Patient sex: M
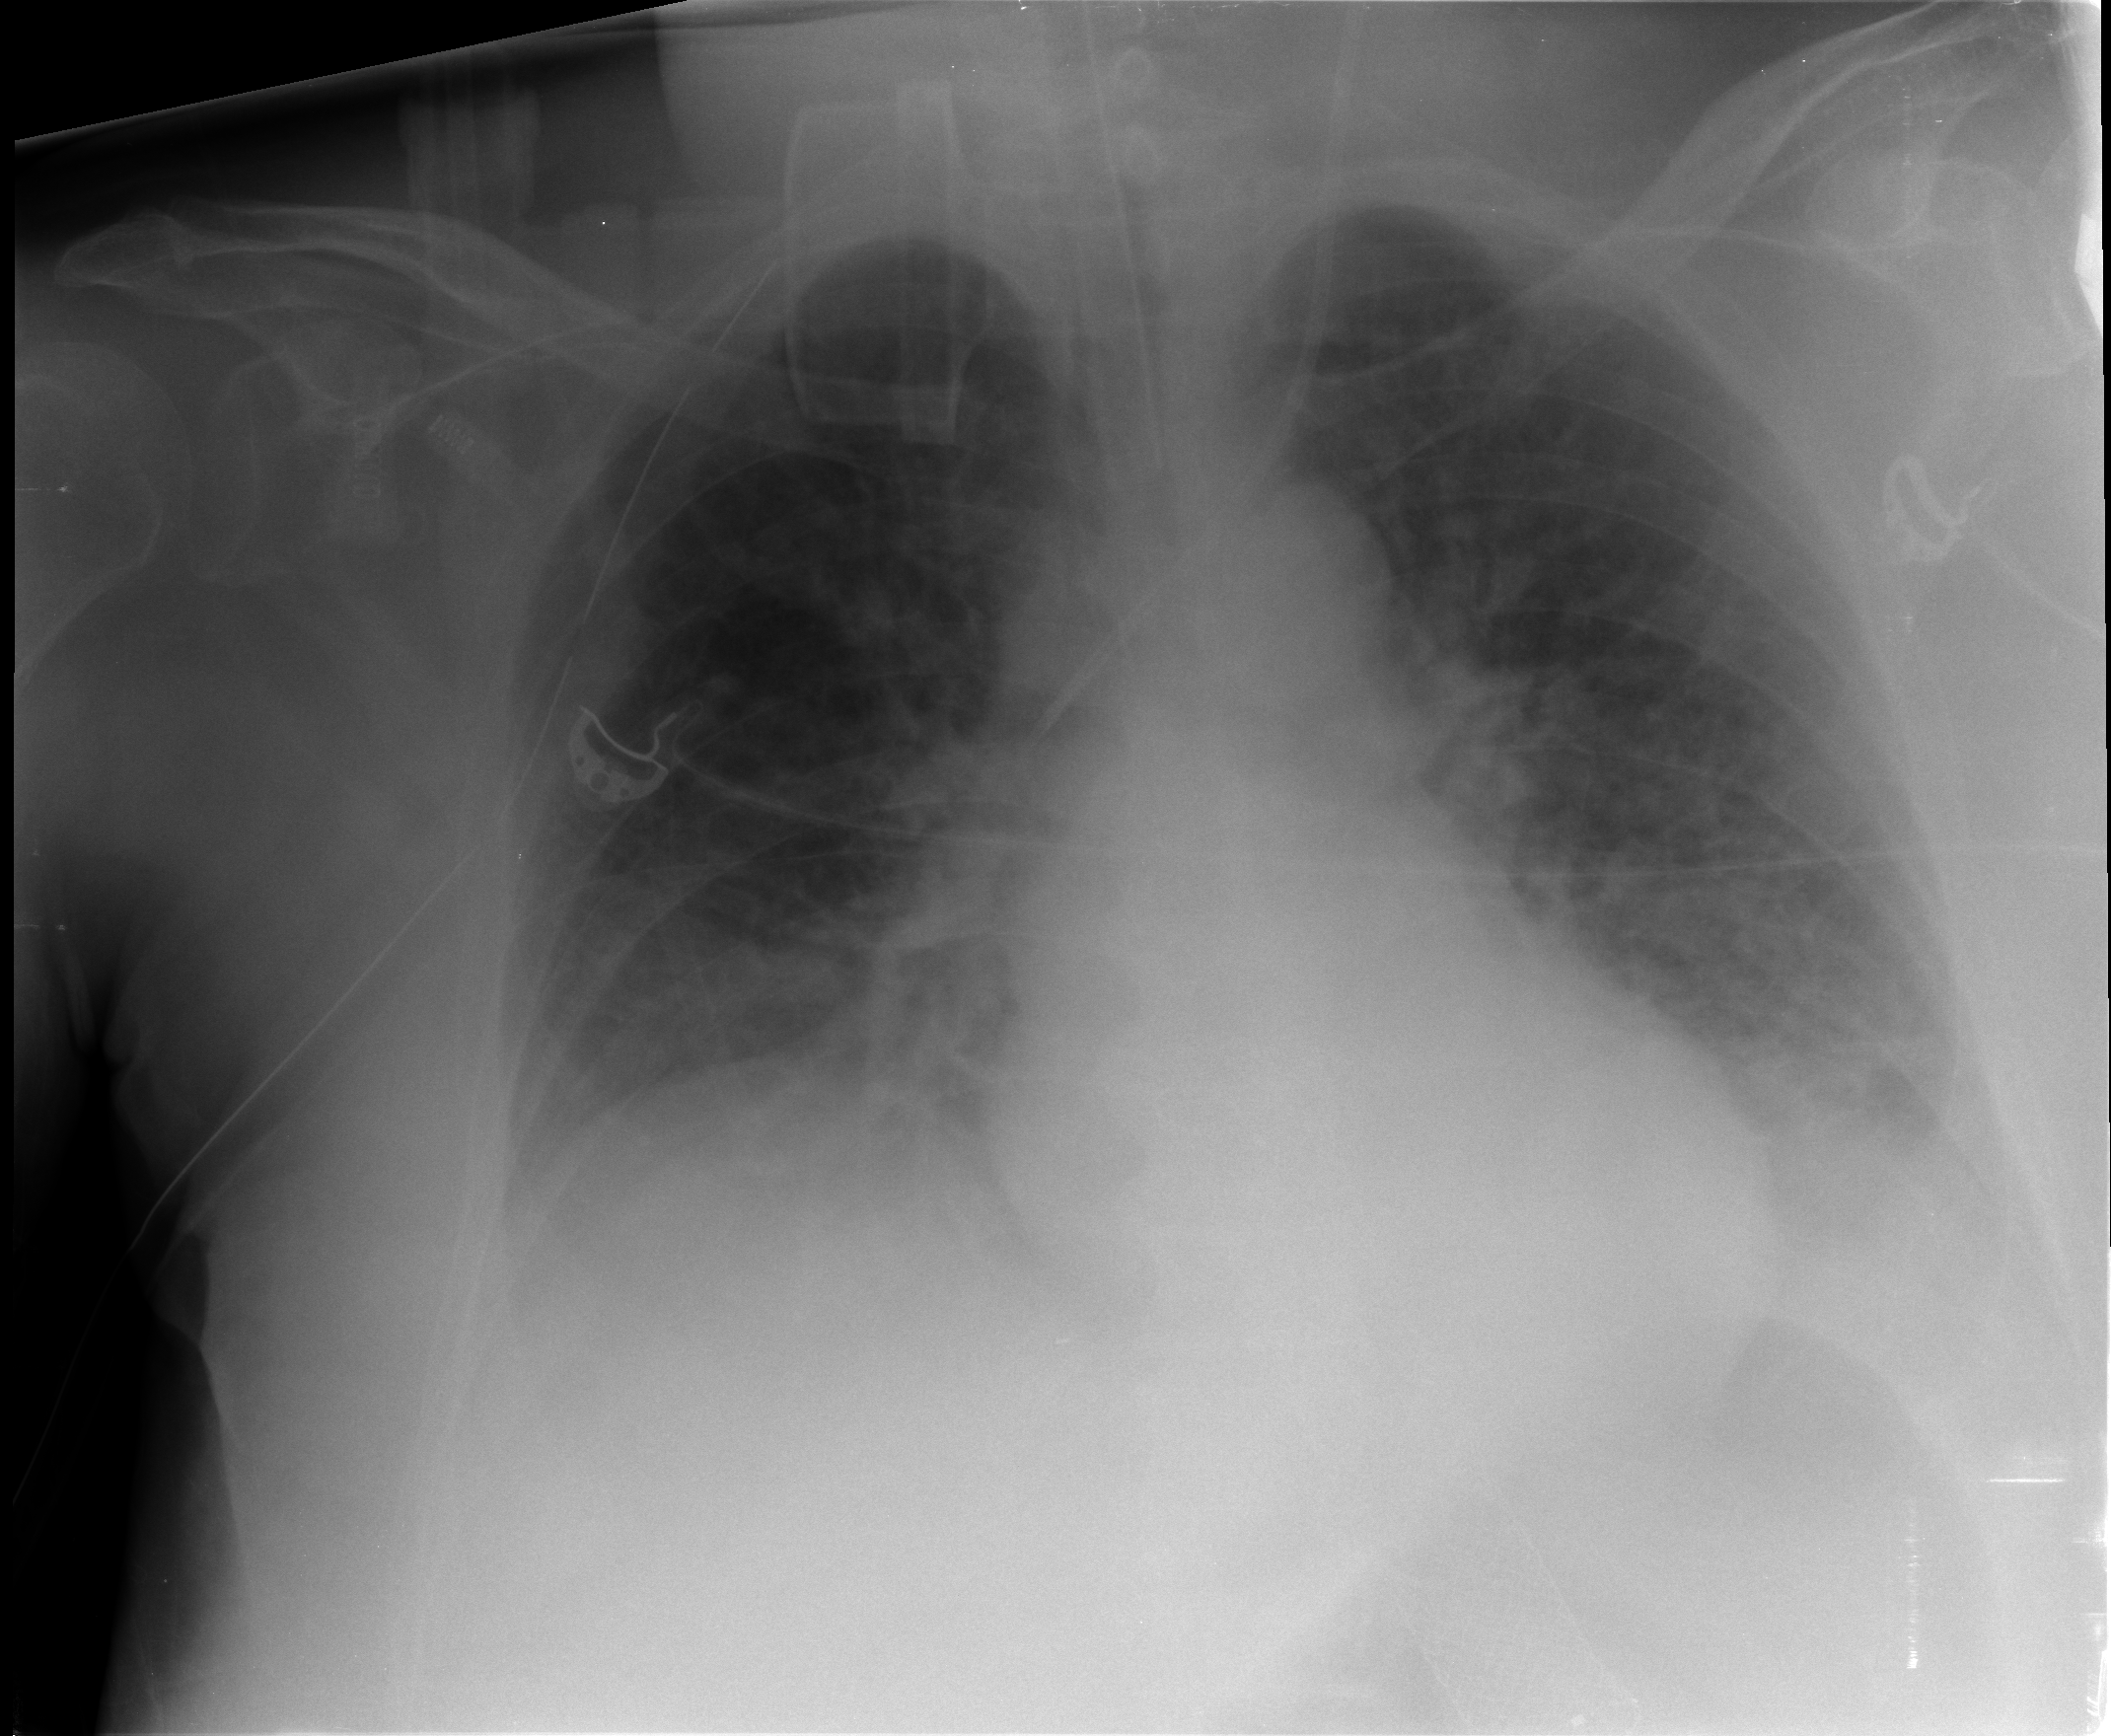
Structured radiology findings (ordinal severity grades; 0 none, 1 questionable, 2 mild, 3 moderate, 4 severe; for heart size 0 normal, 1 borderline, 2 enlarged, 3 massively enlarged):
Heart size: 0
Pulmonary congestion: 1
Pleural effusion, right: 1
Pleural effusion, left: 2
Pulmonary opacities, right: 2
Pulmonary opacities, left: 2
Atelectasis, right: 2
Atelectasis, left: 2